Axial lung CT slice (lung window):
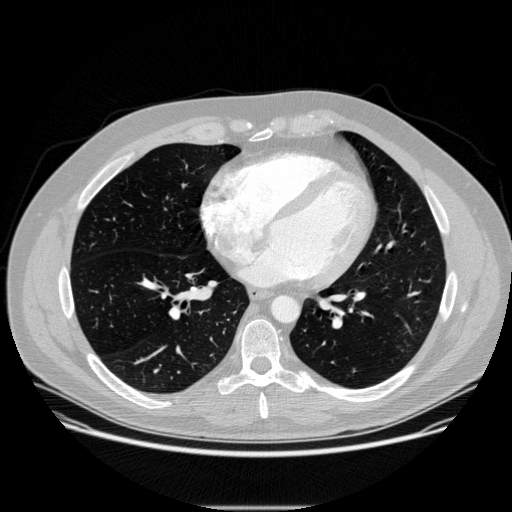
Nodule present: no